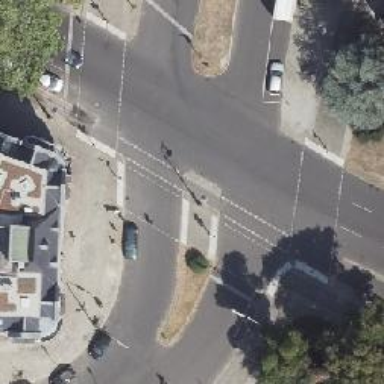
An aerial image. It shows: Footway that serves as traffic island.